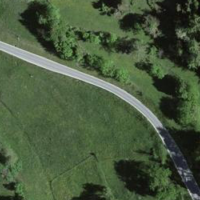
EUNIS habitat code: 24
Species observed at this site:
Plebejus argus
Melitaea cinxia